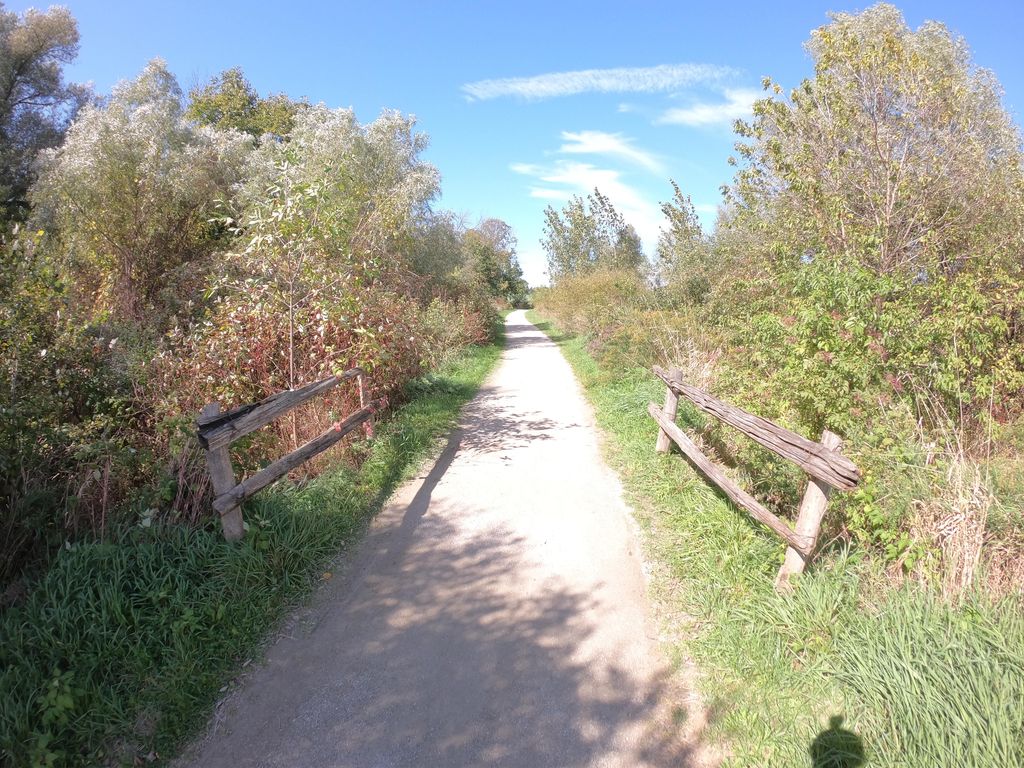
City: kitchener-waterloo